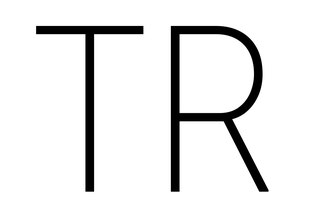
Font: Roboto_Condensed_ExtraLight